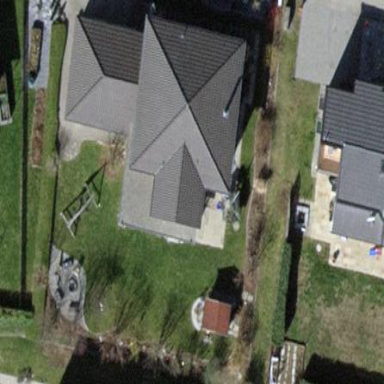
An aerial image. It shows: Simple house.